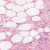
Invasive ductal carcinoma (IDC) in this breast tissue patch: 0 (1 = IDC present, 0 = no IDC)